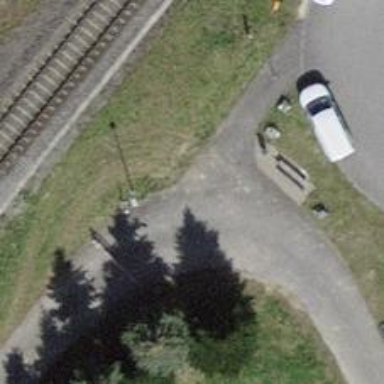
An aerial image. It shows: Bollard.